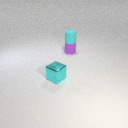
small purple rubber cylinder below small cyan rubber cylinder